Interaction volume radius: 5 \u00c5
Interaction volume height: 40 \u00c5
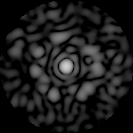
Disorder parameter: 0.8115